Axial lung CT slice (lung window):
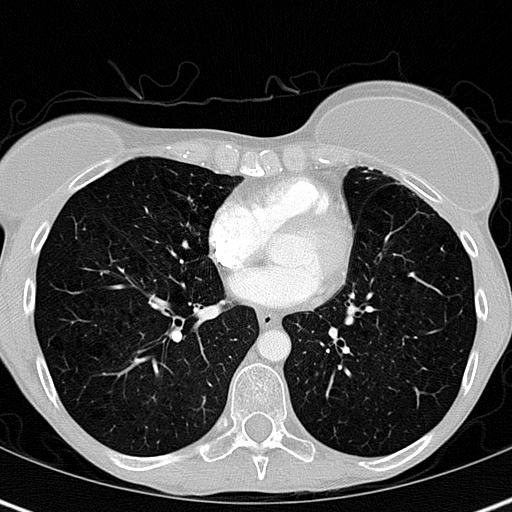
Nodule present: no